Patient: sex F, age 72
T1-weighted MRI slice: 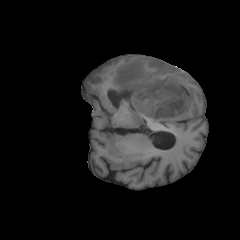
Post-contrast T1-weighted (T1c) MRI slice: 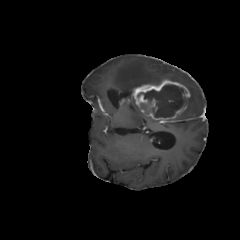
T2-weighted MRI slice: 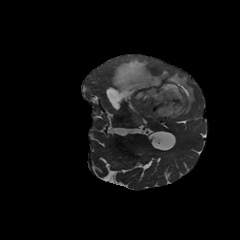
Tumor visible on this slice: yes
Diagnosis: Glioblastoma, IDH-wildtype
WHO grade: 4